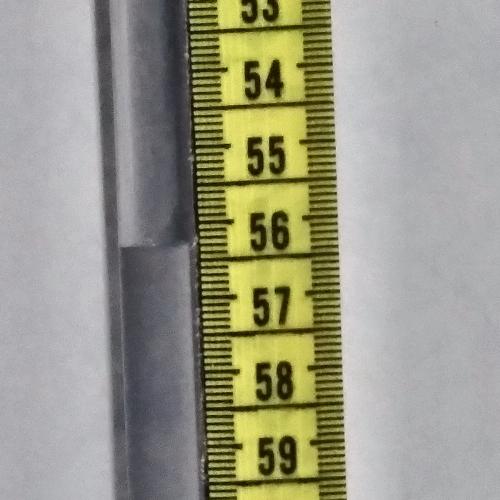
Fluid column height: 56.3 cm